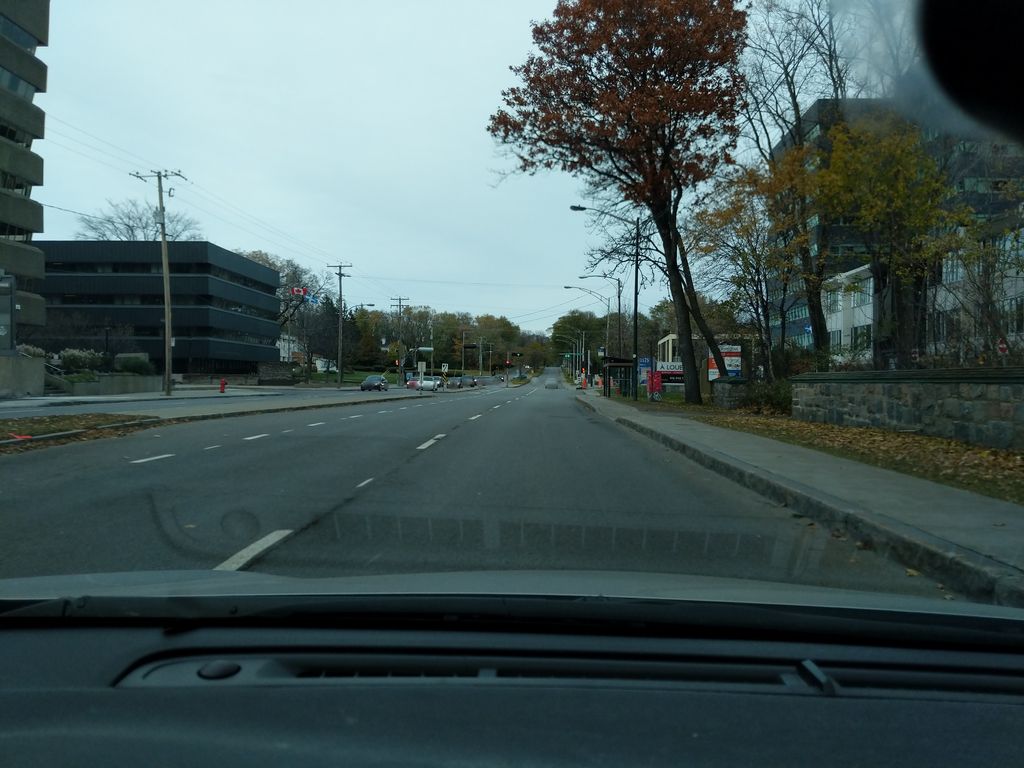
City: quebec_city